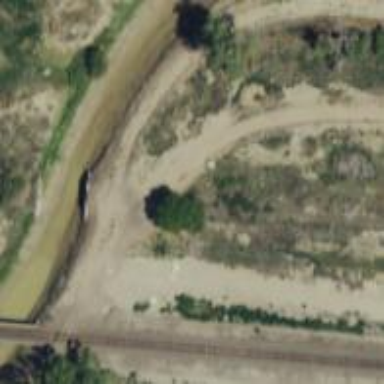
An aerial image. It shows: Abandoned railway.